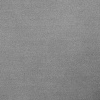
Atmospheric dust classification: dusty